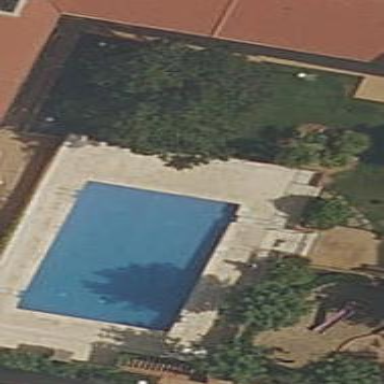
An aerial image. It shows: Swimming pool located in leisure land.